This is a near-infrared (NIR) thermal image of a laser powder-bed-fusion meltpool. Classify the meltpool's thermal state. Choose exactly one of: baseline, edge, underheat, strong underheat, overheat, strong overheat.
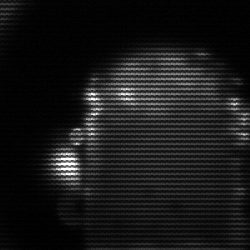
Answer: baseline